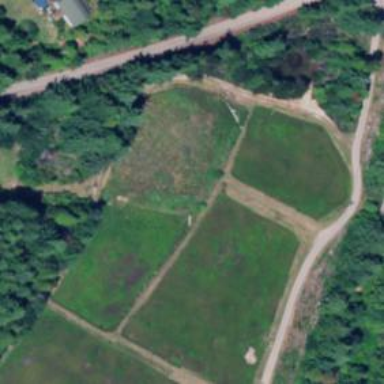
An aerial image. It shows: Farmland where cranberries are grown.